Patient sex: F
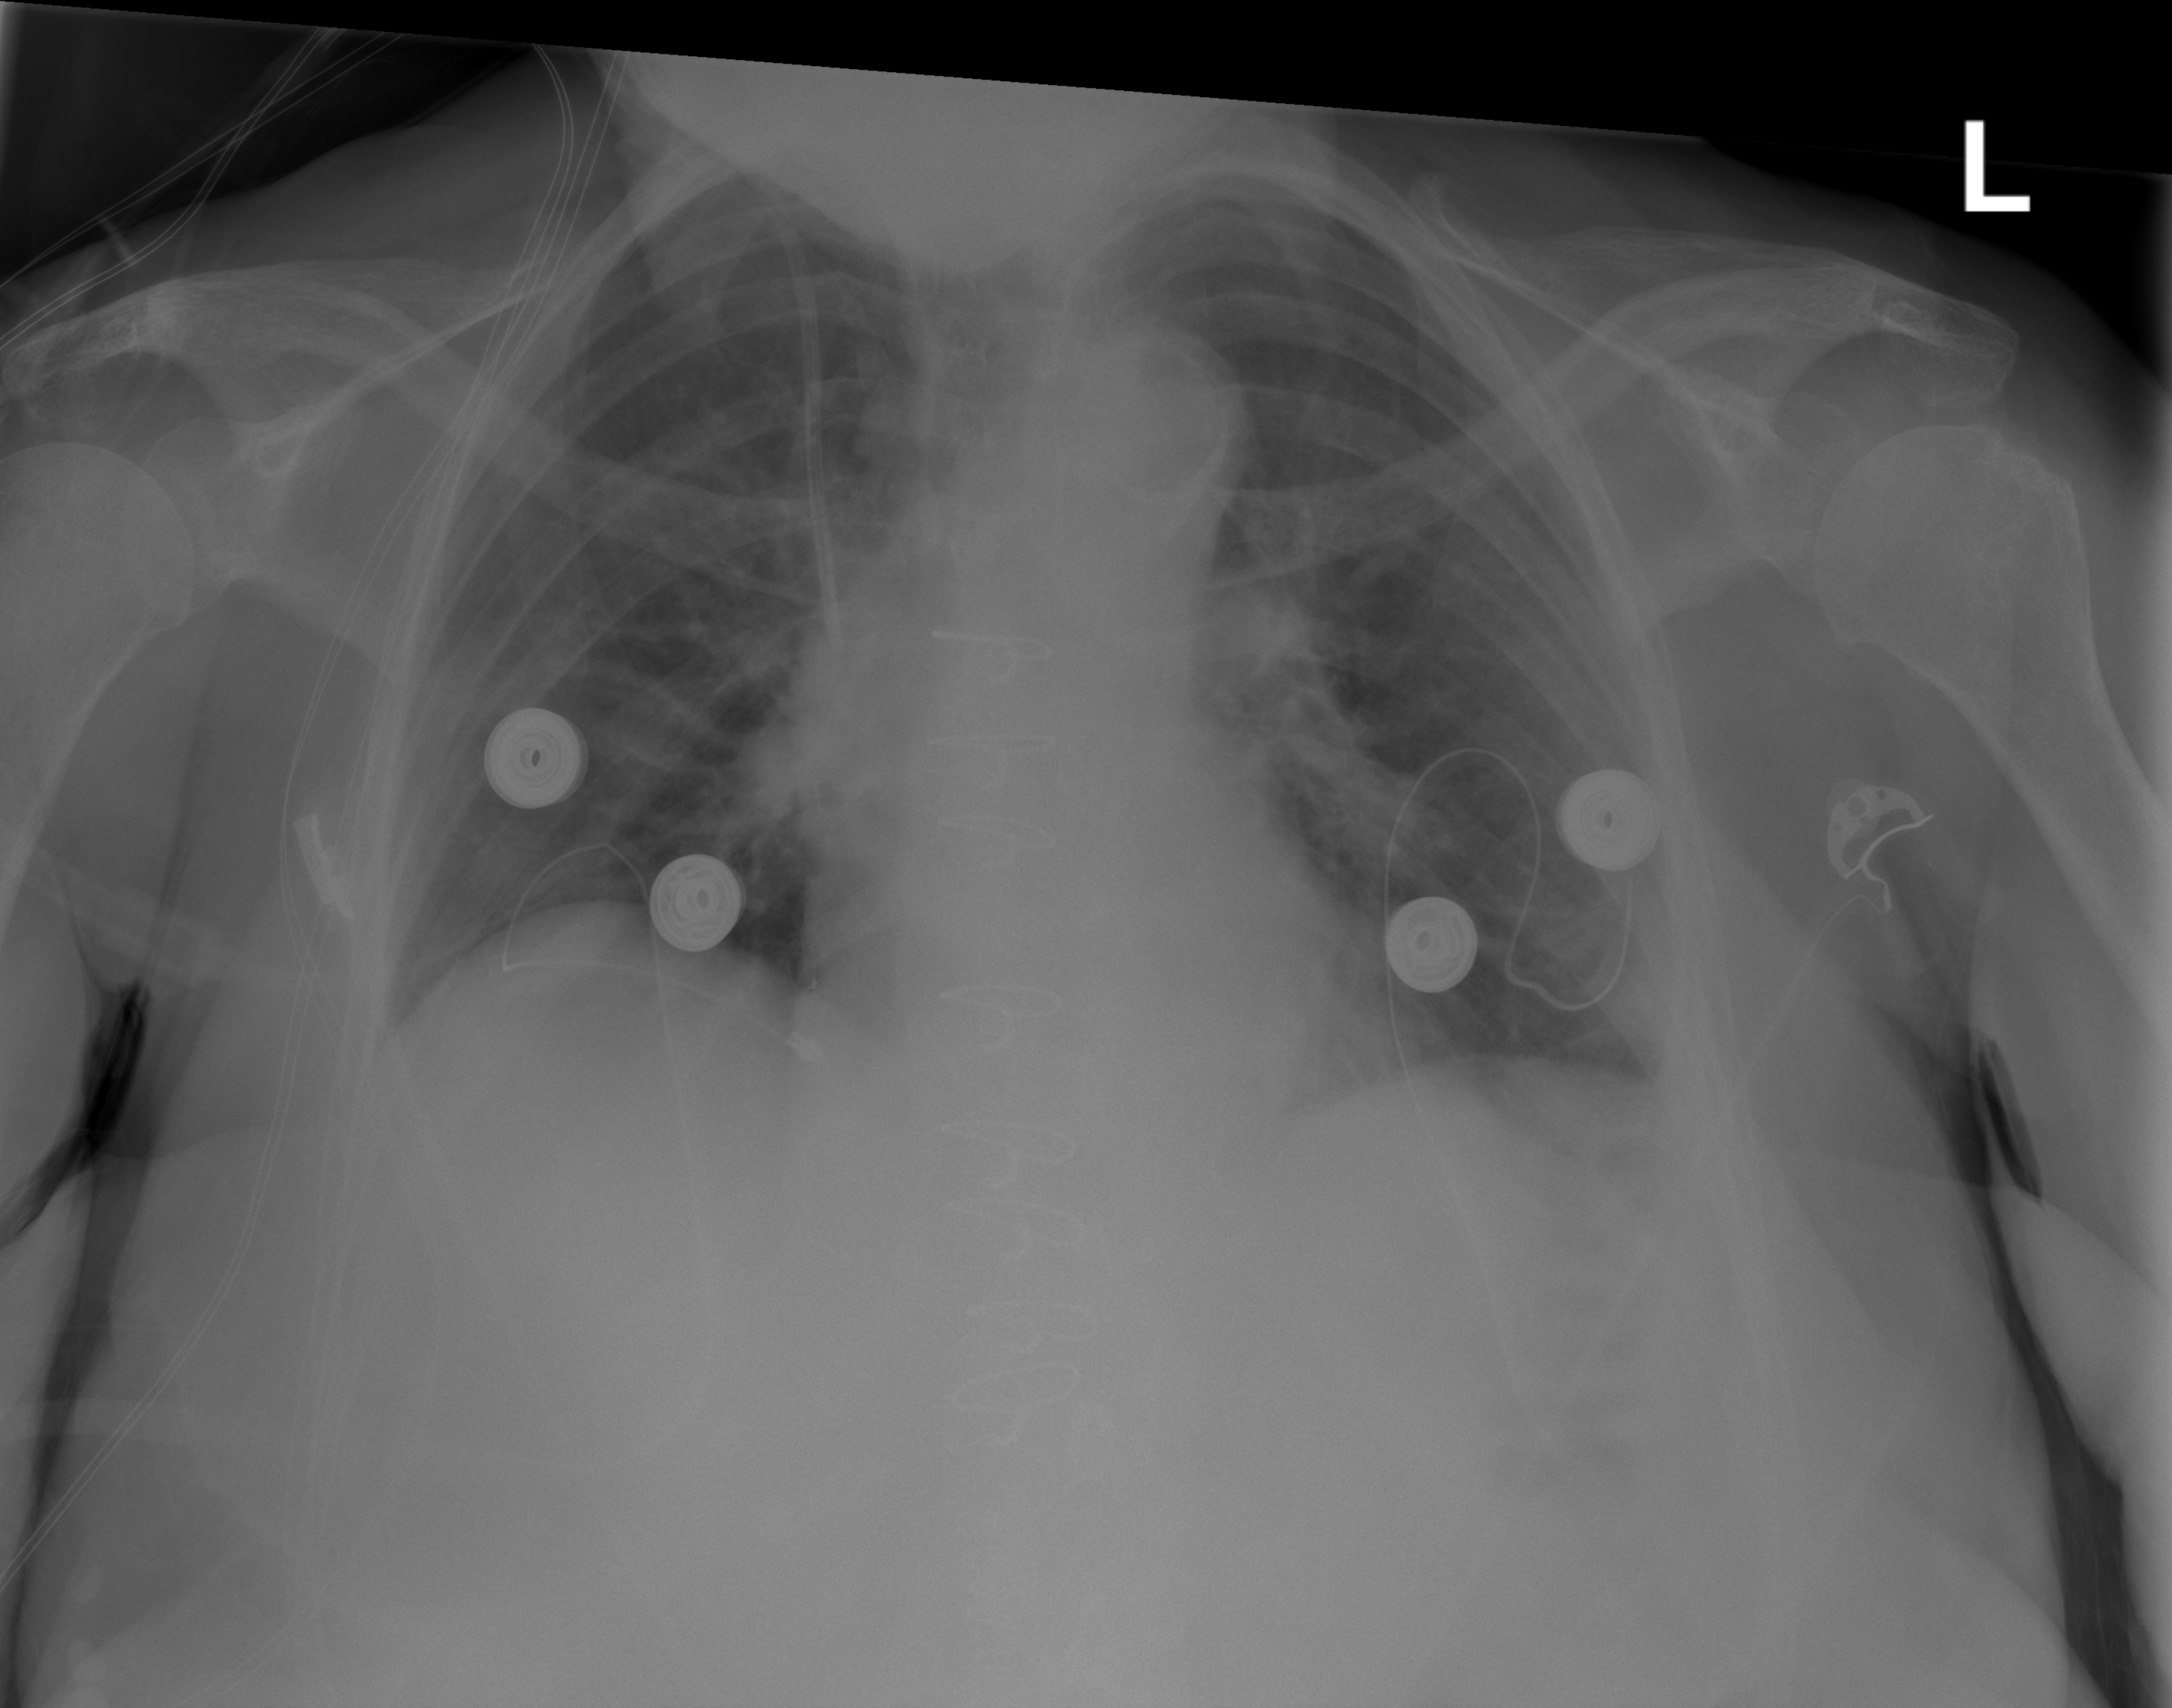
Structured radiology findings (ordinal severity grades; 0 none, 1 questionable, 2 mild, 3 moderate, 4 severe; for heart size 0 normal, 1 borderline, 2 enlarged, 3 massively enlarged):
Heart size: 0
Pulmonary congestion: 2
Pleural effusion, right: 0
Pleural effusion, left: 2
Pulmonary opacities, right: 0
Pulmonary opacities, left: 0
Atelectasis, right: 2
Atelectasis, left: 0